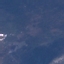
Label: HerbaceousVegetation